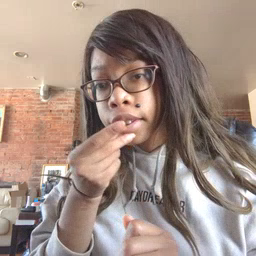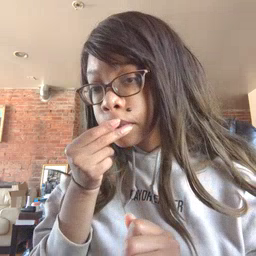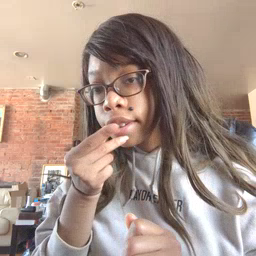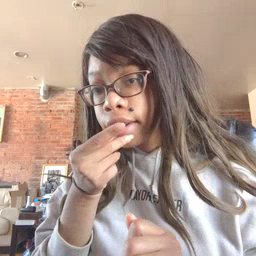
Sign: snack